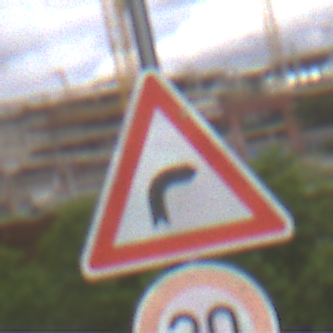
Verkehrszeichen: KurveRechts
Zusatzzeichen unten: Geschwindigkeit30
Umgebung: Outdoor, Suburban
Tageszeit: MorningAfternoon
Wetter: PartlyCloudy
Licht: Natural
Jahreszeit: NotSpecified
Kontrast: LowContrast